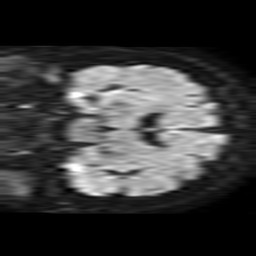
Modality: TRACE
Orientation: coronal
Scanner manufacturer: philips
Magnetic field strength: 1.5 T
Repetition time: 3.412 s
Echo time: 0.06922 s